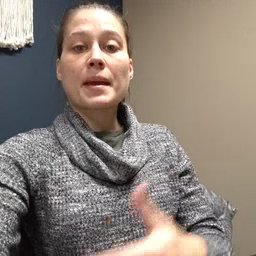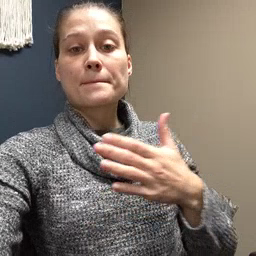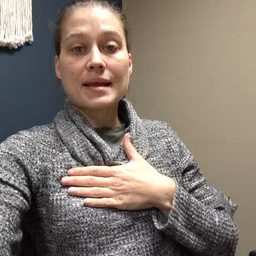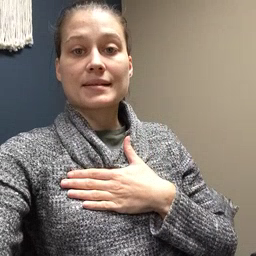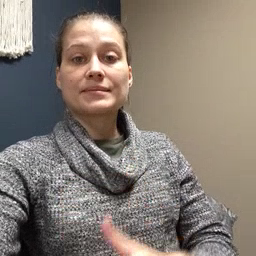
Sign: minemy